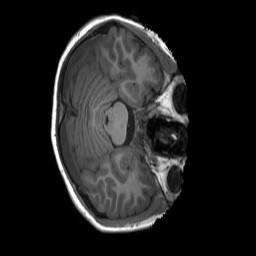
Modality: T1w
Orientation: axial
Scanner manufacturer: siemens
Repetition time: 2.3 s
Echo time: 0.00229 s